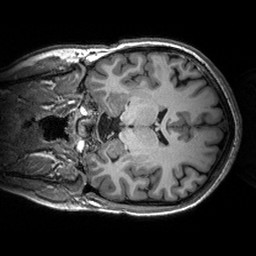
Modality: T1w
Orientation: coronal
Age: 22
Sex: female
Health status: healthy
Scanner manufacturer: siemens
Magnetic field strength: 3 T
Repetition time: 2.53 s
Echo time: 0.00288 s